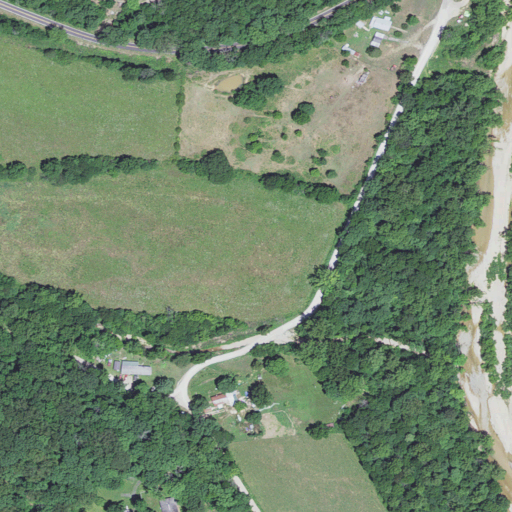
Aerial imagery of valley in Missouri named Bryson Hollow containing pasture, deciduous forest, open development, and barren land